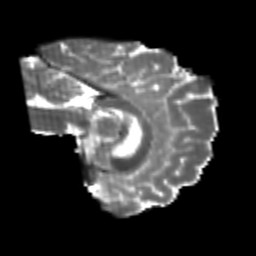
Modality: T2w
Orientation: sagittal
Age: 20
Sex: female
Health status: healthy
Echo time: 0.074 s